【题型】选择题　【知识点】函数　【难度】medium
已知函数$f(x)=\begin{cases}
\left(\dfrac{1}{2}\right)^{x+1}+2, & x\leq -1 \\
-3x+1, & x> -1
\end{cases}$，则不等式$f(x+1)+f(x+2)\geq 4$的解集为（  ）

A．$\left(-\infty,-\dfrac{11}{5}\right]$ \quad
B．$(-\infty,-2]$ \quad
C．$\left(-\infty,-\dfrac{11}{6}\right]$ \quad
D．$\left(-\infty,-\dfrac{3}{2}\right]$
【解答】
\textbf{【答案】}C

\vspace{0.3cm}
\textbf{【分析】}根据分段函数$f(x)$的解析式，结合指数函数单调性分类讨论即可求解不等式的解集.

\vspace{0.3cm}
\textbf{【详解】}作出$f(x)$的图象如图所示.

当$x\in(-\infty,-3]$时，$x+1\leq -2$，$x+2\leq -1$，

所以$f(x+1)=\left(\dfrac{1}{2}\right)^{x+2}+2\geq\left(\dfrac{1}{2}\right)^{-1}+2\geq 4$，$f(x+2)=\left(\dfrac{1}{2}\right)^{x+3}+2\geq\left(\dfrac{1}{2}\right)^{0}+2\geq 3$，

所以$f(x+1)+f(x+2)\geq 7>4$，符合题意；

当$x\in(-3,-2]$时，$-2<x+1\leq -1$，$-1<x+2\leq 0$，

所以$f(x+1)=\left(\dfrac{1}{2}\right)^{x+2}+2\geq\left(\dfrac{1}{2}\right)^{0}+2\geq 3$，$f(x+2)=-3(x+2)+1=-3x-5\geq f(0)=1$，

所以$f(x+1)+f(x+2)\geq 4$，符合题意；

当$x\in(-2,+\infty)$时，$x+1> -1$，$x+2> 0$，

$f(x+1)+f(x+2)=-3(x+1)+1-3(x+2)+1=-6x-7$，

令$f(x+1)+f(x+2)\geq 4$得$-6x-7\geq 4$，解得$-2<x\leq -\dfrac{11}{6}$.

综上，不等式$f(x+1)+f(x+2)\geq 4$的解集为$\left(-\infty,-\dfrac{11}{6}\right]$.

\vspace{0.3cm}
故选：C.
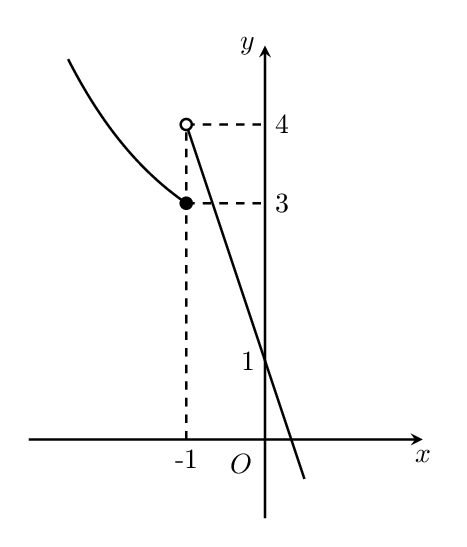